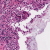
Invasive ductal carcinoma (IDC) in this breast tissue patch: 0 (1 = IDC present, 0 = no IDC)